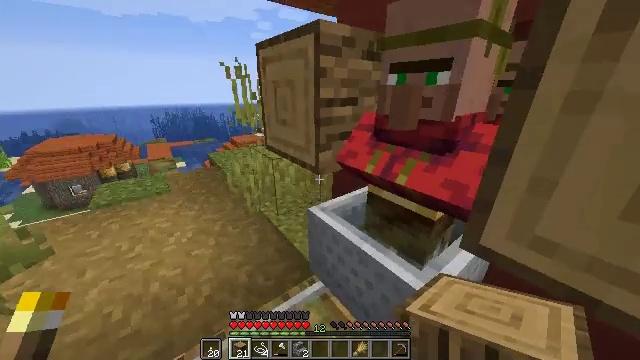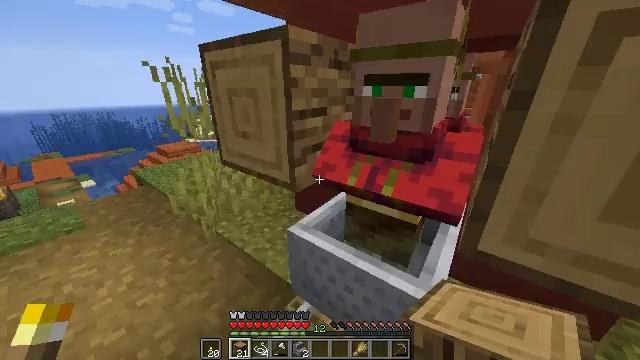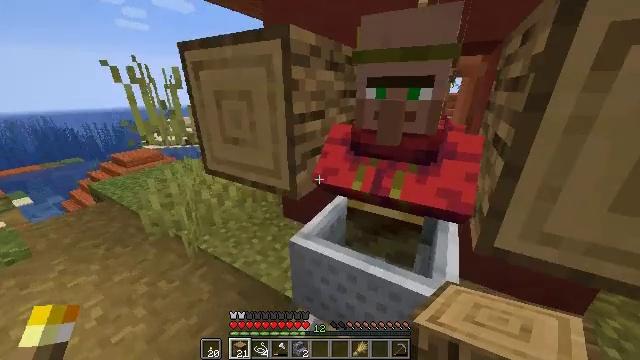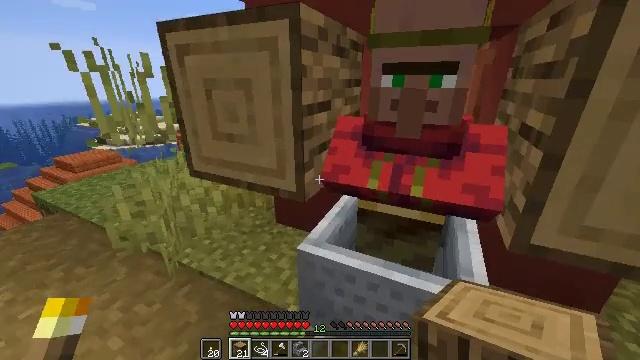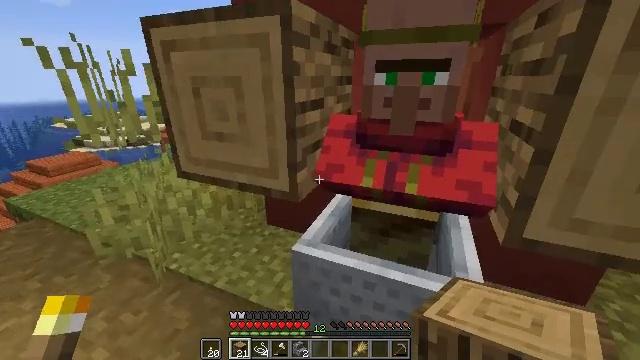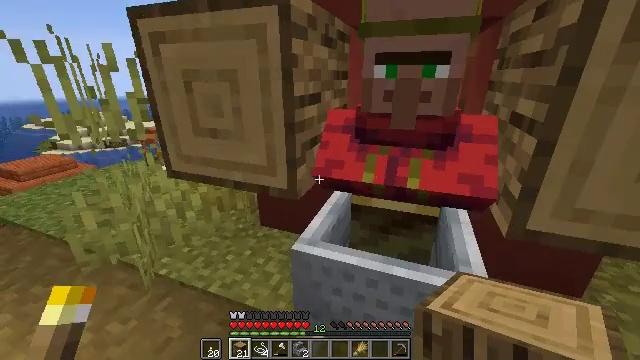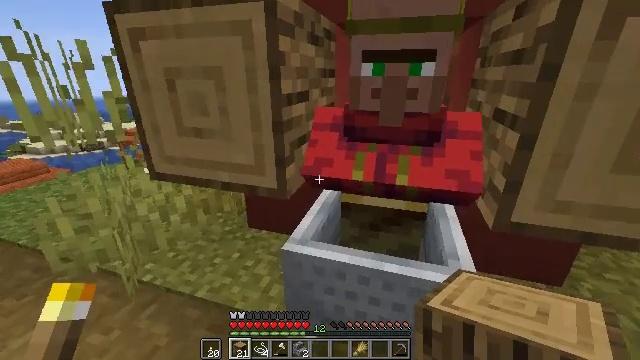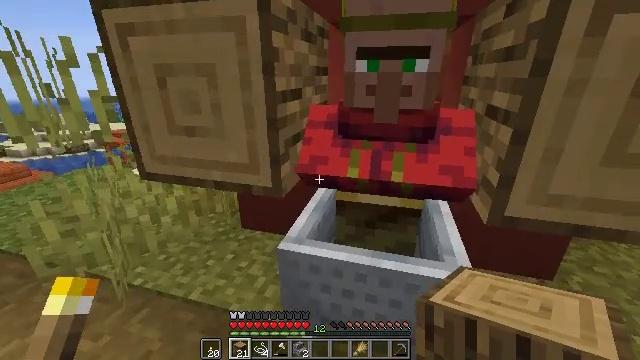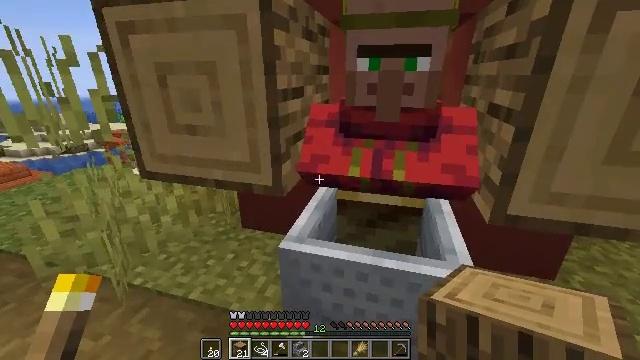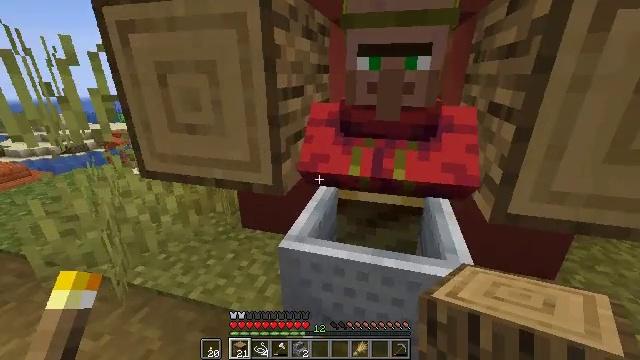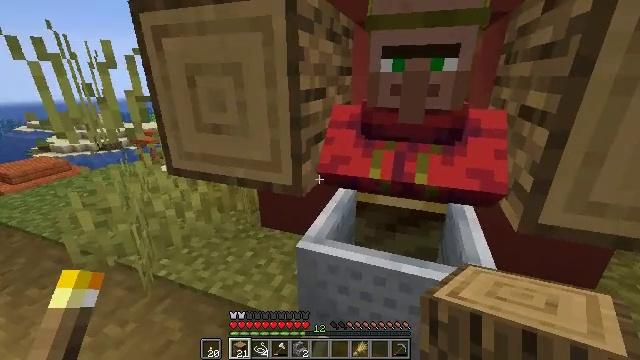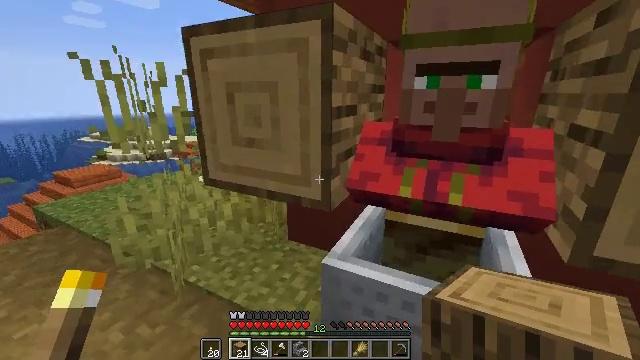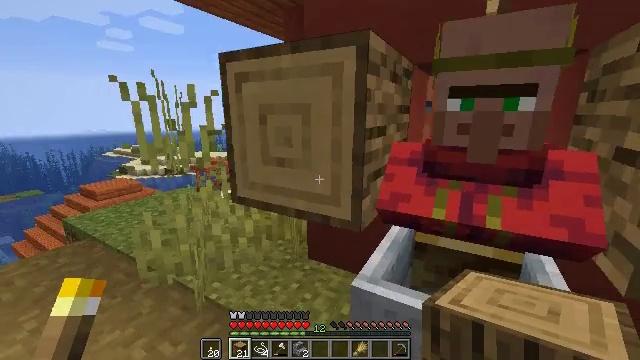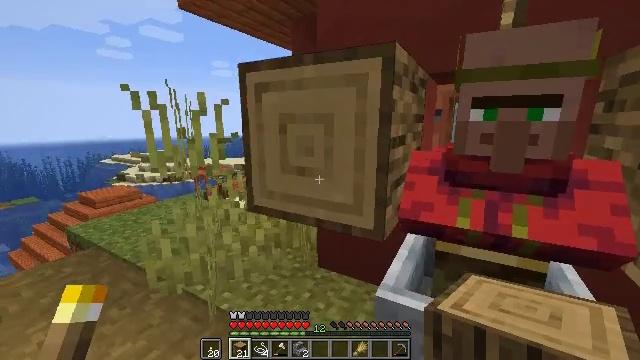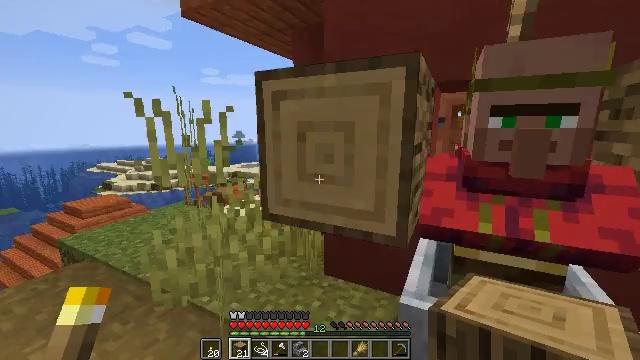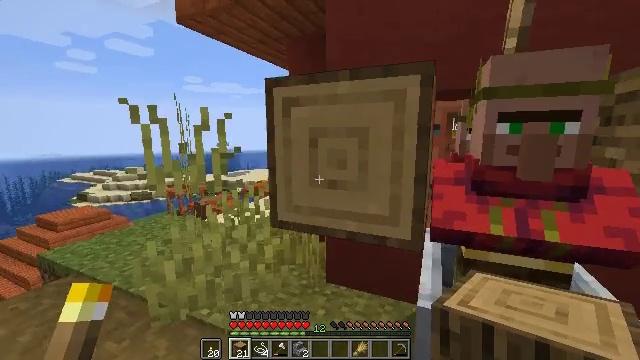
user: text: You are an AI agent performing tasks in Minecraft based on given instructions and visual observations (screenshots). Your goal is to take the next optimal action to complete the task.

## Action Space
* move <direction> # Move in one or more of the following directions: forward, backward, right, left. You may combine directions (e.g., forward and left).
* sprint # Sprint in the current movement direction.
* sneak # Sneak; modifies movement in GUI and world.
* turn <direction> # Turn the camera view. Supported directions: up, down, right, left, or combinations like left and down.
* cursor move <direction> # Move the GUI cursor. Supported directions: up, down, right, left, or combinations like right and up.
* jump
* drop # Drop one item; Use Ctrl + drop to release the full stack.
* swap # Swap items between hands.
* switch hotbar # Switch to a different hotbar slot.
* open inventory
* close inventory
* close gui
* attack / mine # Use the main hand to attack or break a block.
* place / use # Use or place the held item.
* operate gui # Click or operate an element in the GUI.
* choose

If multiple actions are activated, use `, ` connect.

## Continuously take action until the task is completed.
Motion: motion action
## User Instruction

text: Harvest red terracotta.
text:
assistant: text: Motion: move left, turn right
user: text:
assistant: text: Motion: turn right
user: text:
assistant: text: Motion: turn right
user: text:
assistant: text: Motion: turn right
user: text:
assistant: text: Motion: turn right
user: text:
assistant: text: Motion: turn right
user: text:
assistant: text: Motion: turn right
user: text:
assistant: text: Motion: no_op
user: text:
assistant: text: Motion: no_op
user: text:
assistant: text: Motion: turn left
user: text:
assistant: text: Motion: turn left and up
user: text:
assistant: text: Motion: move left, turn left and up
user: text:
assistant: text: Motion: move left, turn up
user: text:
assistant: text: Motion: move left, turn right and up
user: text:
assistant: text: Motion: move left, turn right and up
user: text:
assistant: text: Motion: move left, turn right
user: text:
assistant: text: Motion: move left, turn right and up
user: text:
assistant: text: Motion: turn right
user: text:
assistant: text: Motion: turn right
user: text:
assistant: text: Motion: turn right
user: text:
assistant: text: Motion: no_op
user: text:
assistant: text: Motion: no_op
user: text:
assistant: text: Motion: move forward and move left, turn right
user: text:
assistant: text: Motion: move forward and move left, turn right
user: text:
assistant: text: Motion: move forward and move left, turn right
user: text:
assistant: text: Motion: move forward and move left, turn right and up
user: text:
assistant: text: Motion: turn right
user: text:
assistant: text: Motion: no_op
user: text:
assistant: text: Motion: no_op
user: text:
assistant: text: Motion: no_op